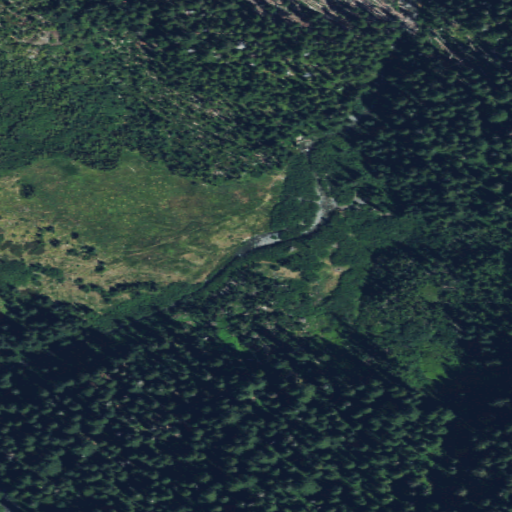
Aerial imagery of plain(s) in Washington named Honeymoon Meadows containing evergreen forest and shrub